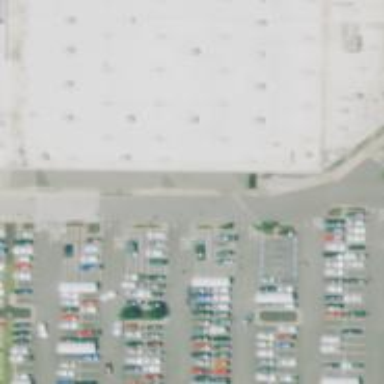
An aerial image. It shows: Parking space.